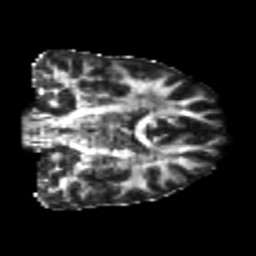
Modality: FA
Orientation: coronal
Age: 22
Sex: male
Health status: healthy
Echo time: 0.074 s